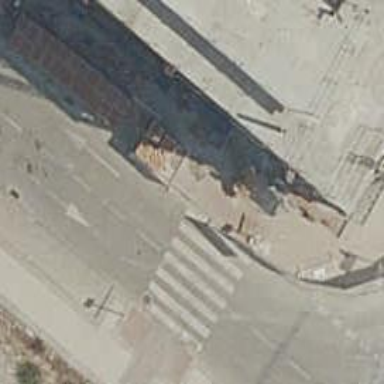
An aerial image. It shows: Uncontrolled zebra crossing on the road.